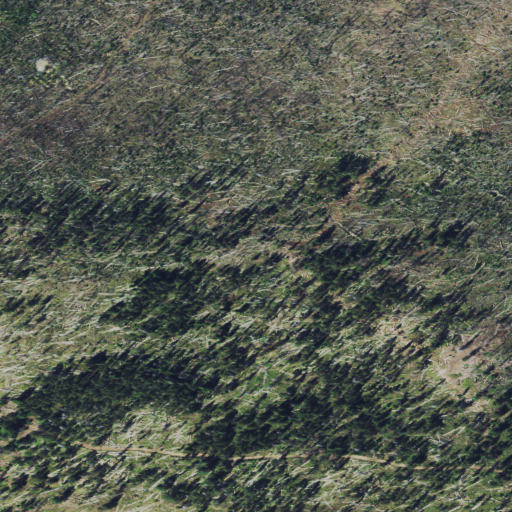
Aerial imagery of mountain in Montana named Cleveland Mountain containing evergreen forest and shrub